Field crop: maize
Growth stage: 2
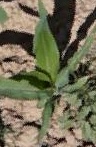
Species: maize